Interaction volume radius: 5 \u00c5
Interaction volume height: 20 \u00c5
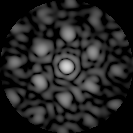
Disorder parameter: 0.5487